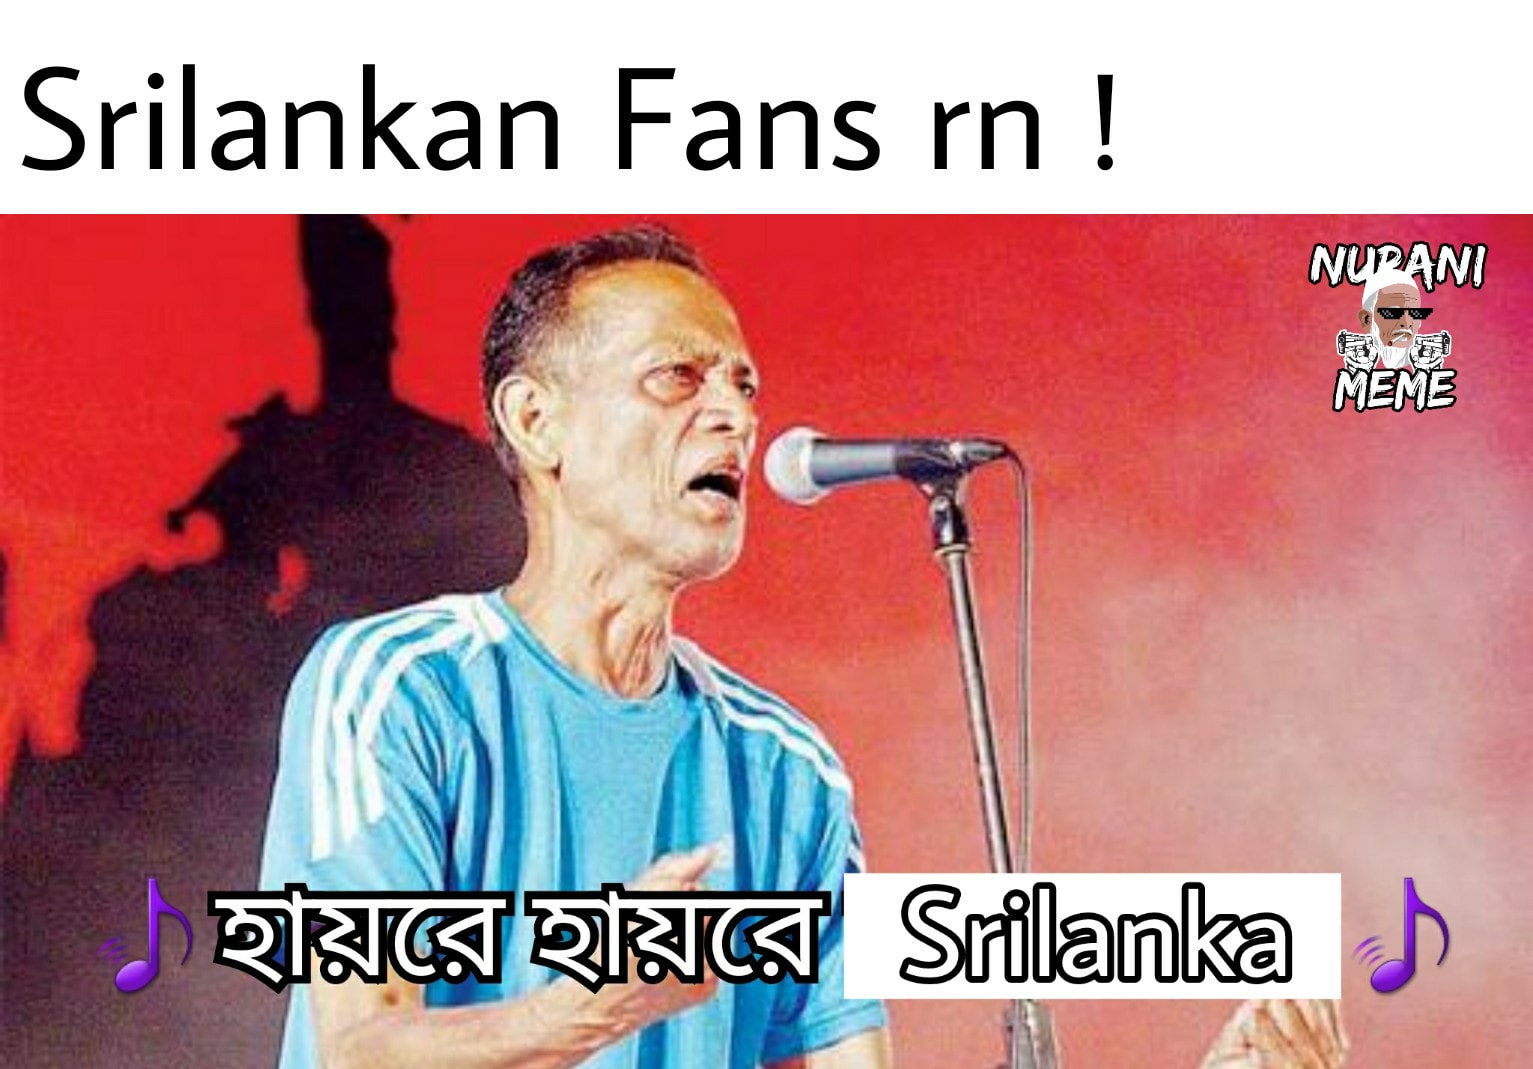
Caption: Srilankan Fans rn !  হায়রে হায়রে   Srilanka
Label: non-hate